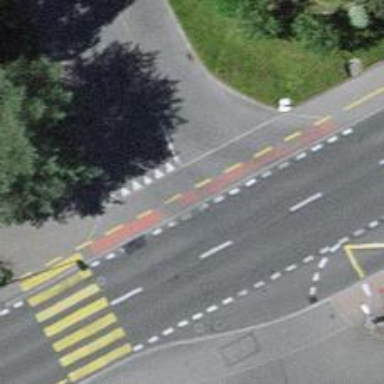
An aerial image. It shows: Marked road crossing.